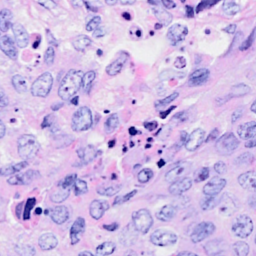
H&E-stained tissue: Breast